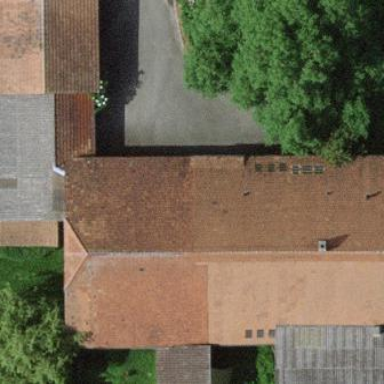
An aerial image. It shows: Farm building.